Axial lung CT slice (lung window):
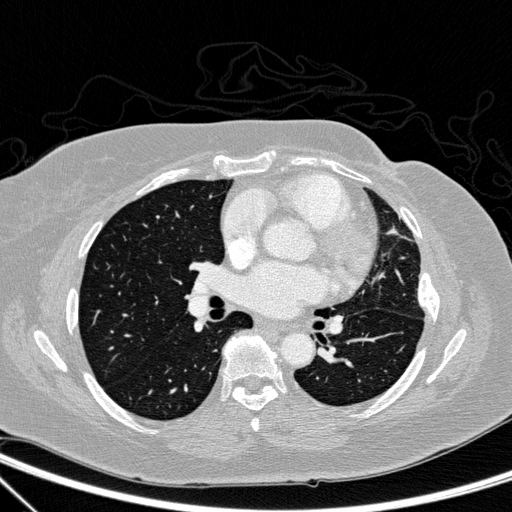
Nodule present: no